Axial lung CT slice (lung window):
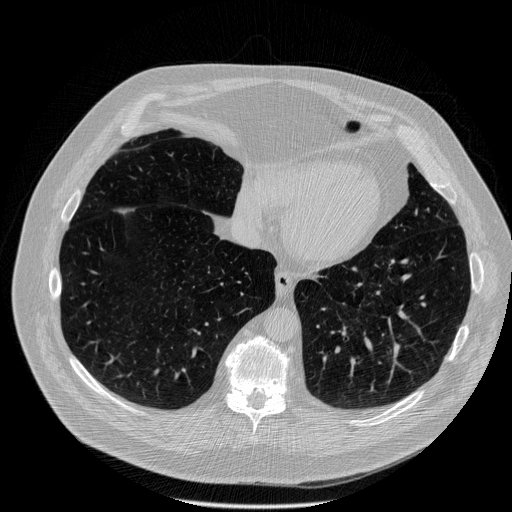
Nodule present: no